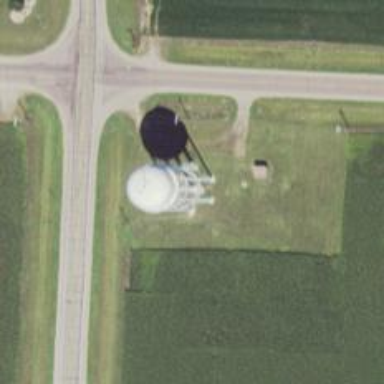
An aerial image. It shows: Water tower that is man-made.